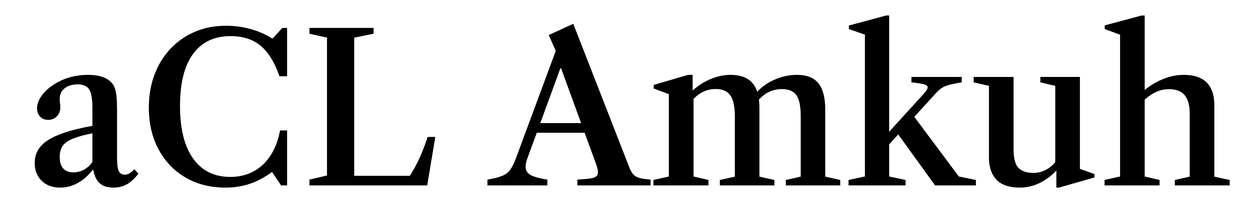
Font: LibreCaslonText_Medium